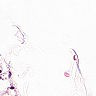
Metastatic tissue present: no